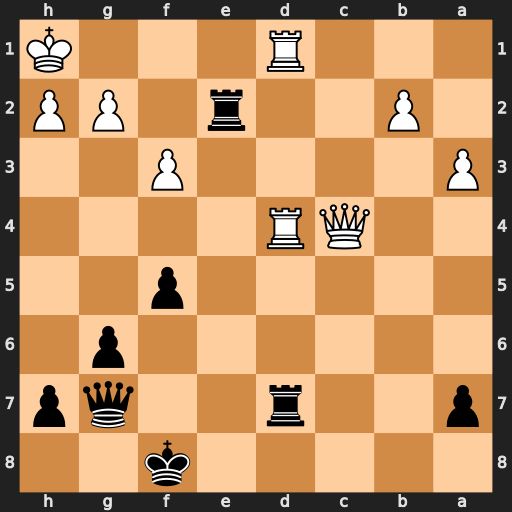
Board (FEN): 5k2/p2r2qp/6p1/5p2/2QR4/P4P2/1P2r1PP/3R3K
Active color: b
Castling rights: -
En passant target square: -
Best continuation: Qxd4 Qxd4 Rxd4